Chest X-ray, PA view. Patient: 53 years old, sex F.
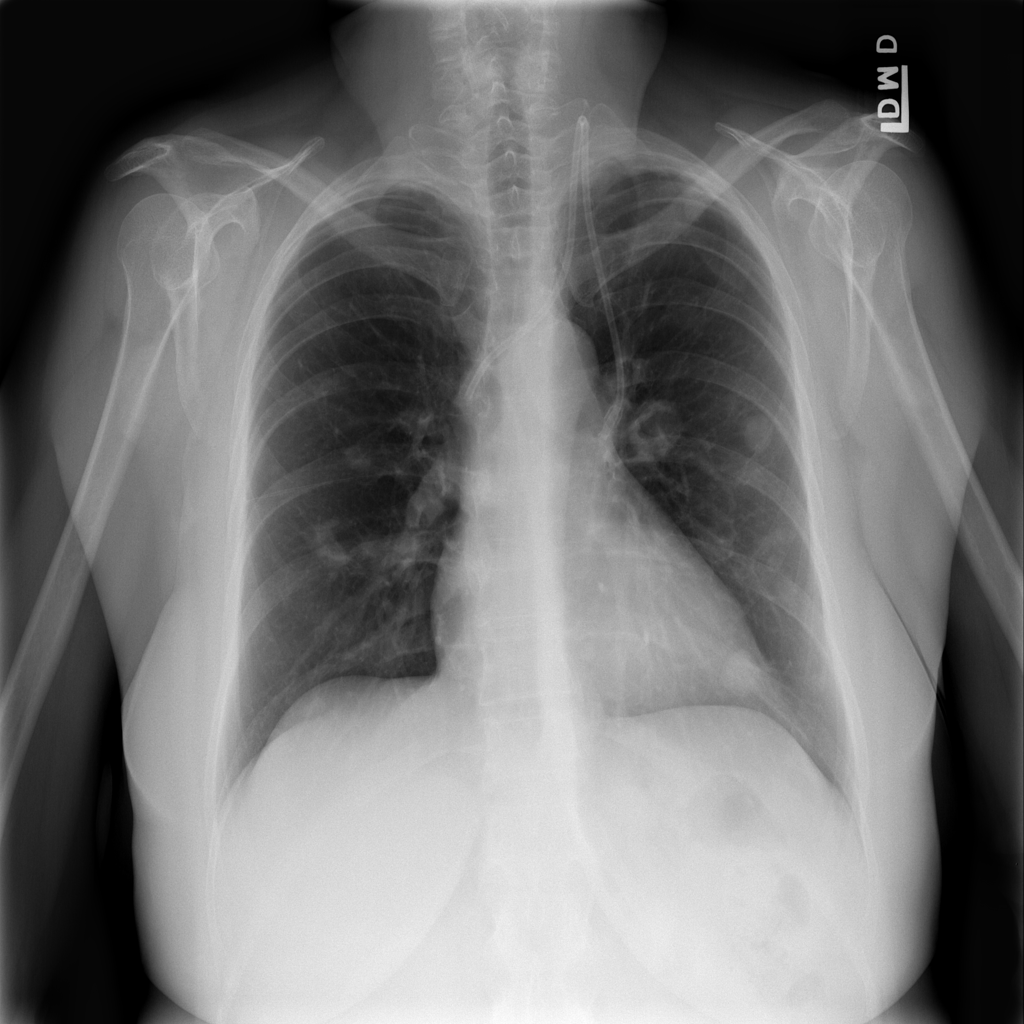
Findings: Infiltration